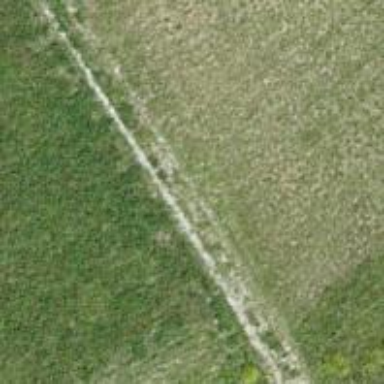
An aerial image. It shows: Path on the ground.